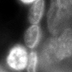
Tissue sample: colon
Magnification: 2.5x
Cell type: T cells
Senescence state: senescent